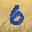
Label: 6